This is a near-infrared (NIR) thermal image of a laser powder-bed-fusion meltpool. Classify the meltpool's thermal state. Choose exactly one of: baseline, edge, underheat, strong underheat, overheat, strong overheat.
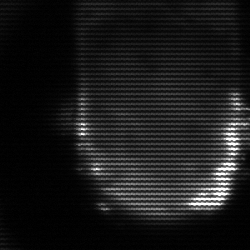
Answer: baseline